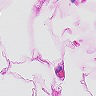
Metastatic tissue present: no